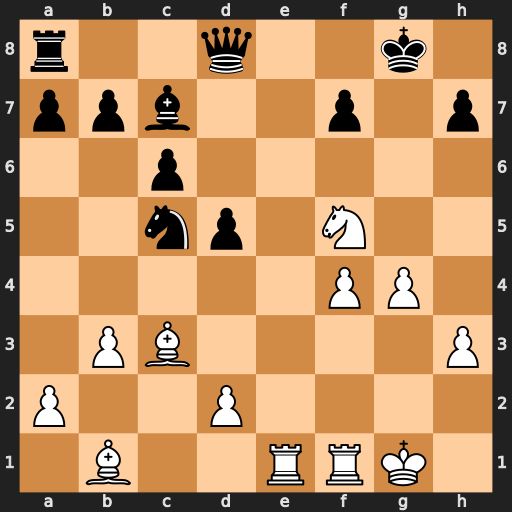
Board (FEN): r2q2k1/ppb2p1p/2p5/2np1N2/5PP1/1PB4P/P2P4/1B2RRK1
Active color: w
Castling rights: -
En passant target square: -
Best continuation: Re7 Qxe7 Nxe7+